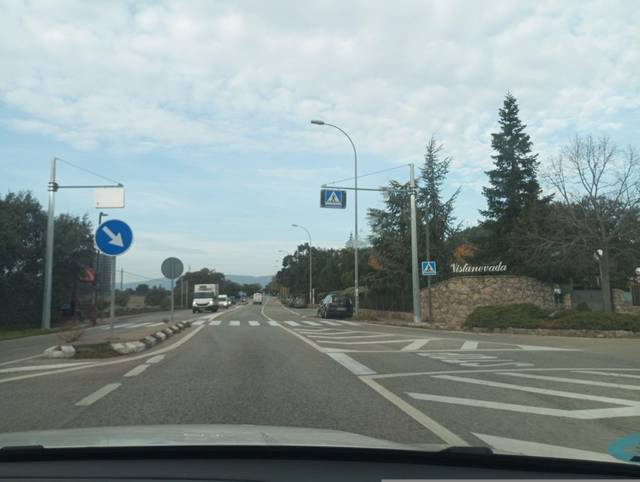
Region: Spain
Coordinates: 40.577, -4.02